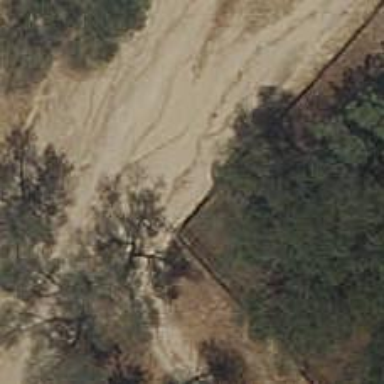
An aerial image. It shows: Fence.